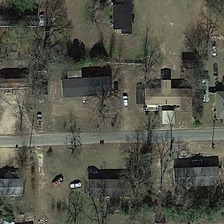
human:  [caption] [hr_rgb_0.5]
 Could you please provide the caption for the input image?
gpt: on each side of the road  there are some houses together with some bare trees .

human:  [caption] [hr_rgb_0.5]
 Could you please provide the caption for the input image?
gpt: on each side of the road  there are some houses together with some bare trees .

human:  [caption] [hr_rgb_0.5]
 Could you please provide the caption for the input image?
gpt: sporadic houses are settled in this neighborhood where trees are withered and lawns are bald with a straight road passing by .

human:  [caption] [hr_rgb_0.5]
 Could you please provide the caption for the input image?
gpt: some bare trees distribute around the residential .

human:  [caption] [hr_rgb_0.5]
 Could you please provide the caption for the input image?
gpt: some buildings and some trees are in a medium residential area .